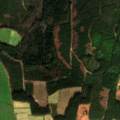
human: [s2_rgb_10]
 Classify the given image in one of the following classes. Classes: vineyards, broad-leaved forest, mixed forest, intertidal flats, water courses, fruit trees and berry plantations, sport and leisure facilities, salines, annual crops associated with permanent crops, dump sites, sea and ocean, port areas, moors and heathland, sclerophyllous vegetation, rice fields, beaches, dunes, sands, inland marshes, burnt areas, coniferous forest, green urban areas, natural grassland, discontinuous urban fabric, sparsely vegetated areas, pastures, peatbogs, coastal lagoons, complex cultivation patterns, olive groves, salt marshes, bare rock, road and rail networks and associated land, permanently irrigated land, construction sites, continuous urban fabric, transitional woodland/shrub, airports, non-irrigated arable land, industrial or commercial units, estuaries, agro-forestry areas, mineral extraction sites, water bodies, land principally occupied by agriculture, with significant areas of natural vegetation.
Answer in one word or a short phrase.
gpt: pastures, coniferous forest, transitional woodland/shrub